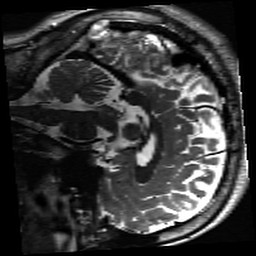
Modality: inplaneT2
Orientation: sagittal